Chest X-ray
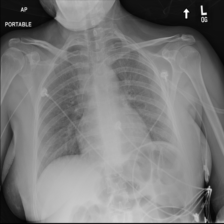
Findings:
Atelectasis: negative
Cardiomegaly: negative
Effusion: negative
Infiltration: negative
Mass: negative
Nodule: negative
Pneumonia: negative
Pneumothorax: negative
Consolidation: negative
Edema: negative
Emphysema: negative
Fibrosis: negative
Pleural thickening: negative
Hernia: negative